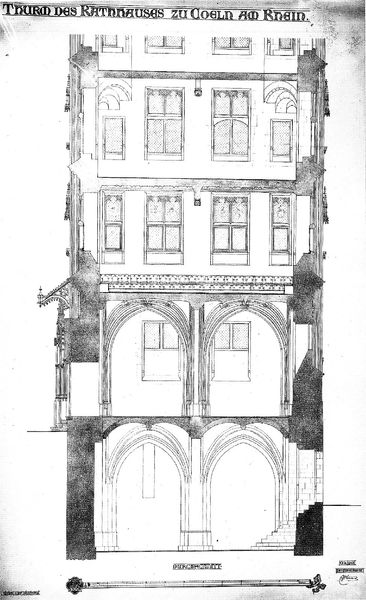
Titel: Köln, Rathaus, Ratsturm
Standort: Köln, Rathaus (EU - D - NRW)
Schlagwörter: haus